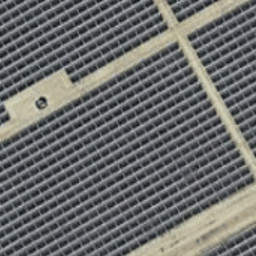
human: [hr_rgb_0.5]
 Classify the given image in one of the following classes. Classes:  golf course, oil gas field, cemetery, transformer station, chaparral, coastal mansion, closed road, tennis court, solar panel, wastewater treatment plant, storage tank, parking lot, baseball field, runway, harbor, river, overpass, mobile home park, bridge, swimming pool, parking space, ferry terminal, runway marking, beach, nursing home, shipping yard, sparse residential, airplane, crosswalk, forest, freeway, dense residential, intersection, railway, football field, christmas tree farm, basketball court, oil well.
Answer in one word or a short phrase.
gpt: solar panel